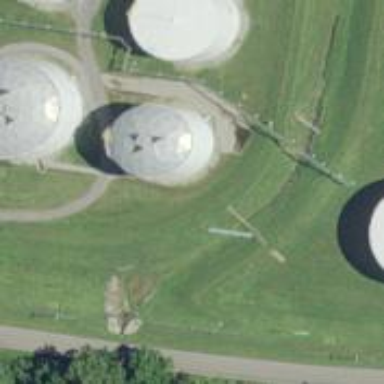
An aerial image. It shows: Storage tank that is man-made.